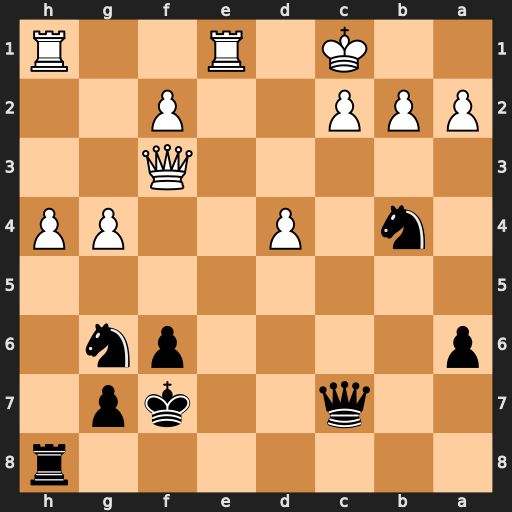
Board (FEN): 7r/2q2kp1/p4pn1/8/1n1P2PP/5Q2/PPP2P2/2K1R2R
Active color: b
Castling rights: -
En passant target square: -
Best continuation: Qxc2#